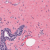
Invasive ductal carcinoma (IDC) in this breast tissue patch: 0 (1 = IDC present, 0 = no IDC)